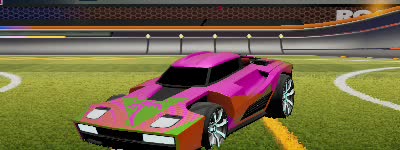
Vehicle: breakout